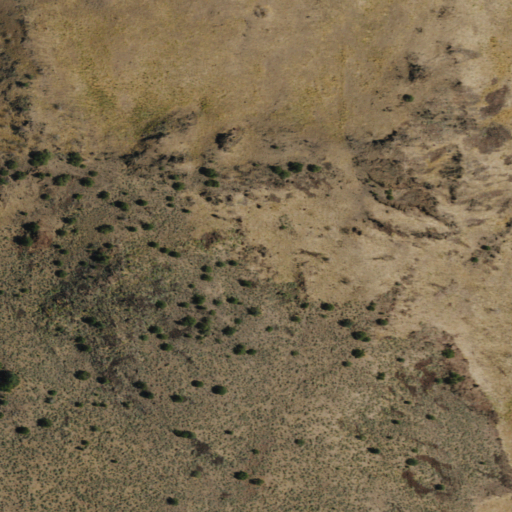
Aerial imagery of mountain in Nevada named Poodle Mountain containing grassland and shrub